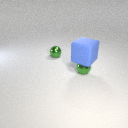
small green metal sphere behind small green metal sphere